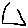
Label: triangle